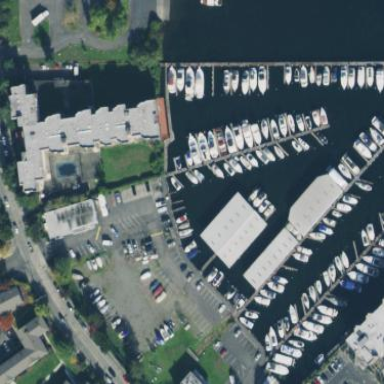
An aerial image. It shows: Marina on leisure land.